Interaction volume radius: 5 \u00c5
Interaction volume height: 40 \u00c5
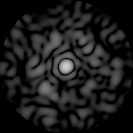
Disorder parameter: 0.8279